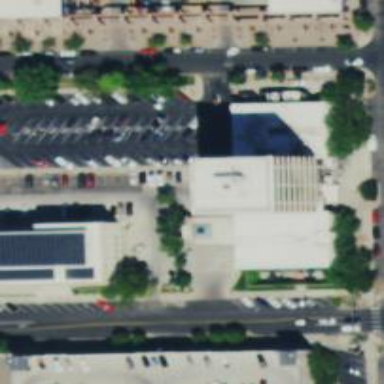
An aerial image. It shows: Parking space.